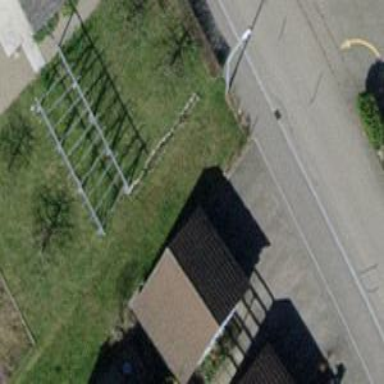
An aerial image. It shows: Garage building.